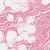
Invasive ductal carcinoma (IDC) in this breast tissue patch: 0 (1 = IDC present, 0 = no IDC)